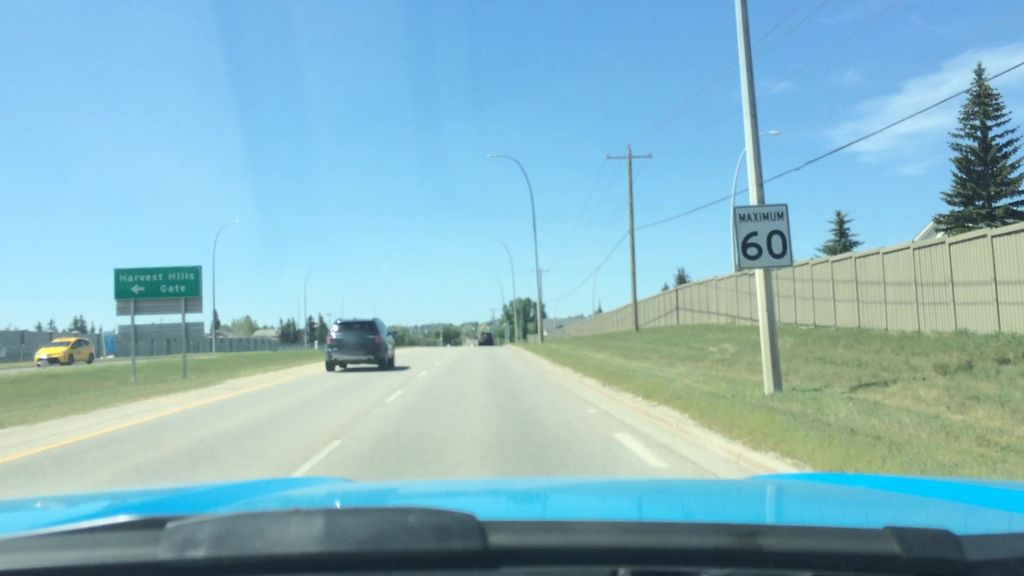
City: calgary